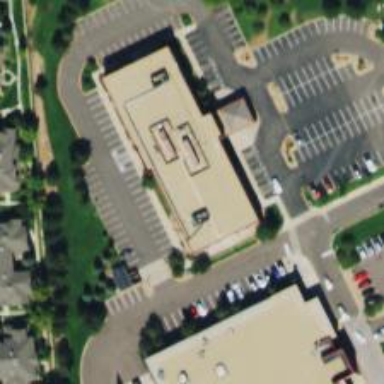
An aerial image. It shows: Healthcare clinic.